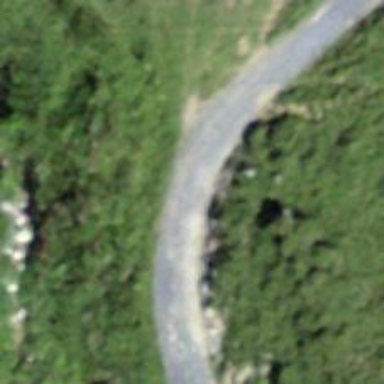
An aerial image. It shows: Track road with grade4 tracktype.